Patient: sex M, age 80
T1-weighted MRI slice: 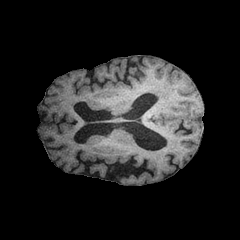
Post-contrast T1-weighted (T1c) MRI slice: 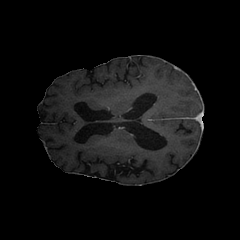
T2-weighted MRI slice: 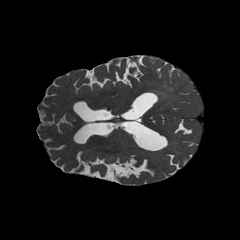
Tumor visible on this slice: no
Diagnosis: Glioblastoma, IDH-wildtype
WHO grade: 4